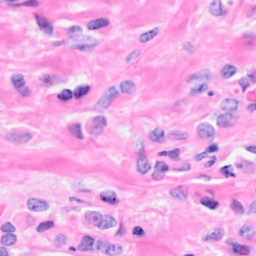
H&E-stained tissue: Breast